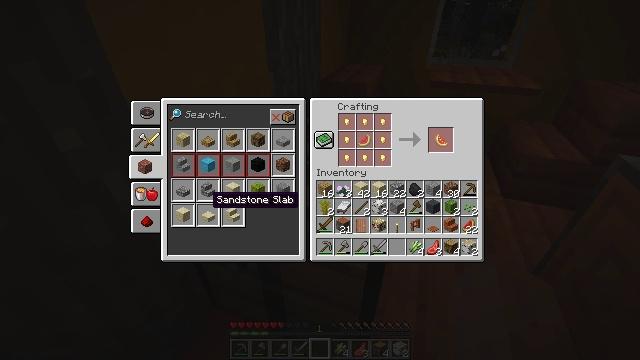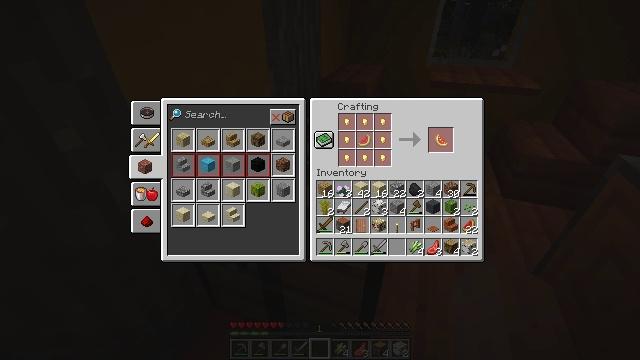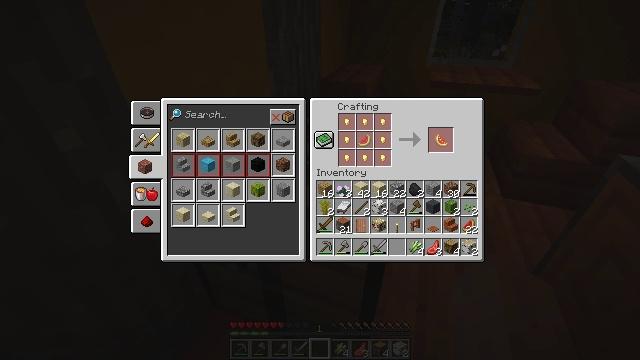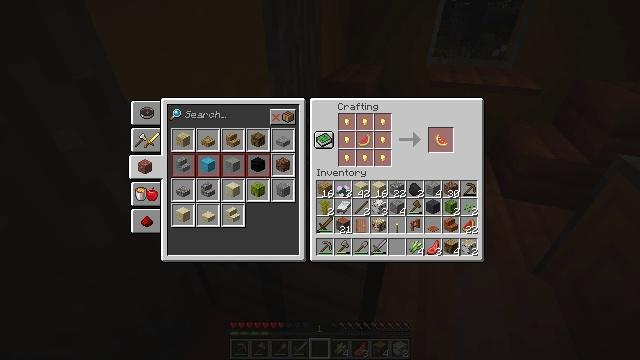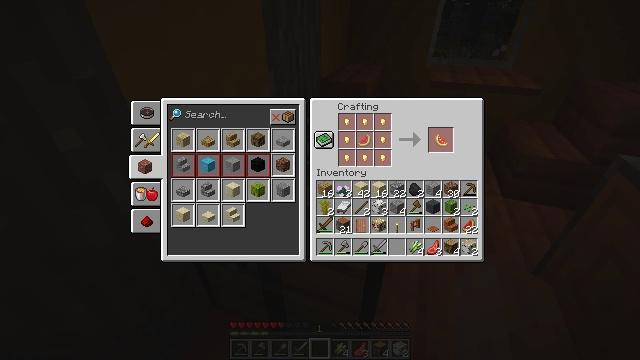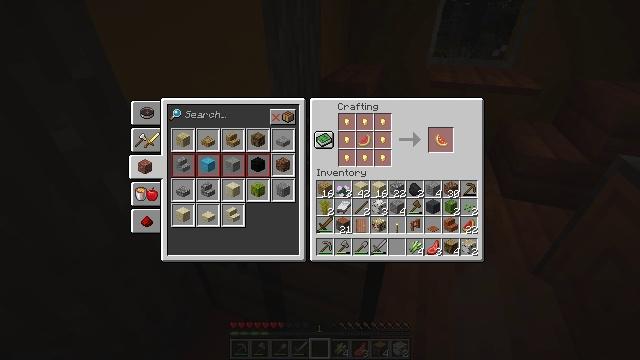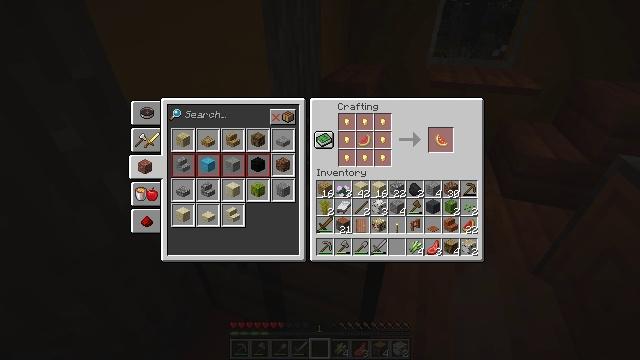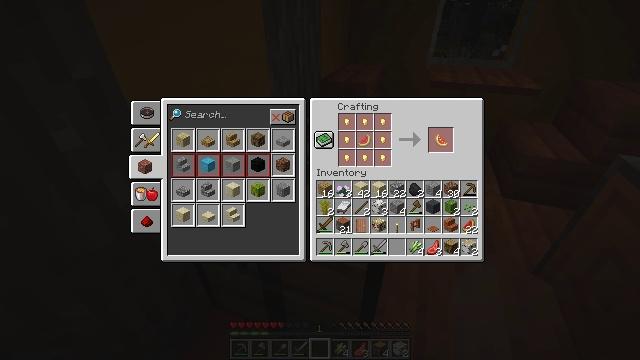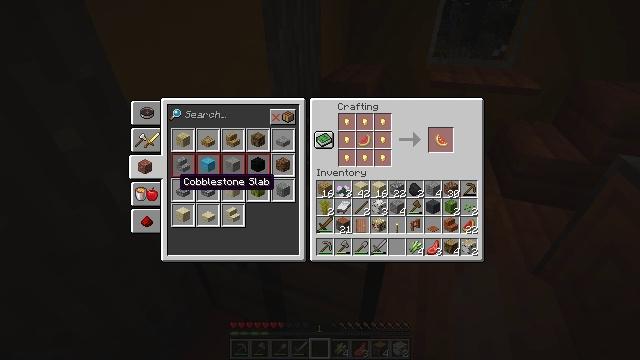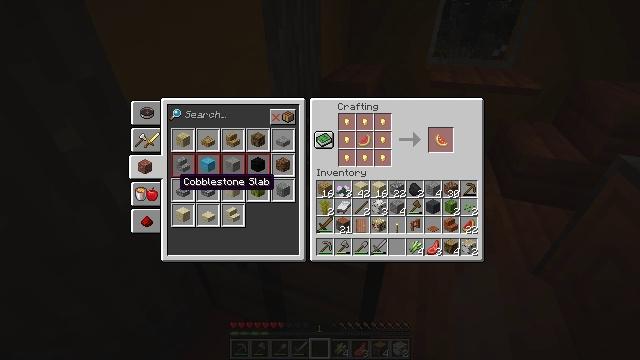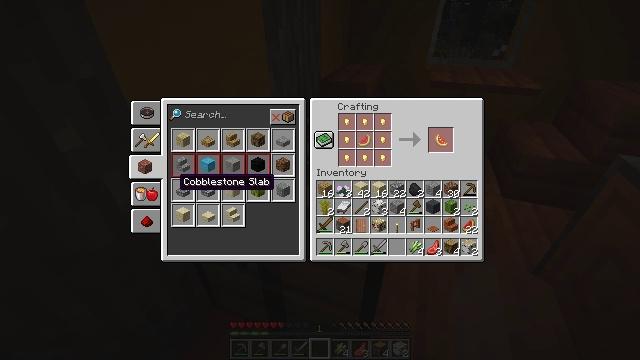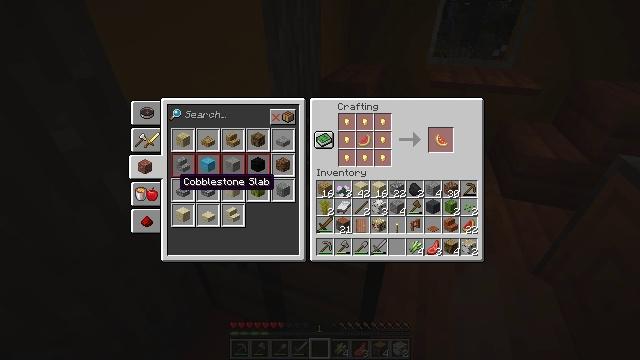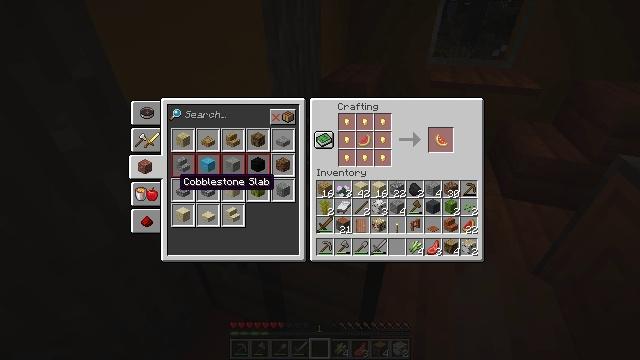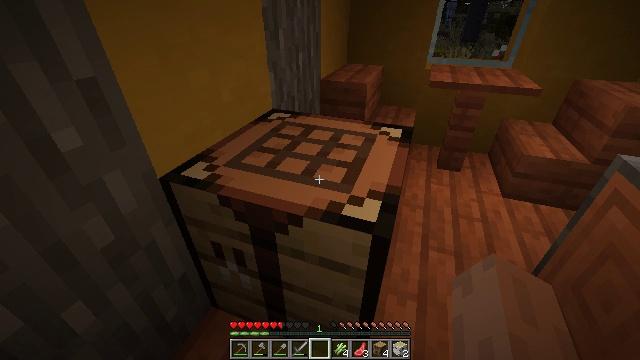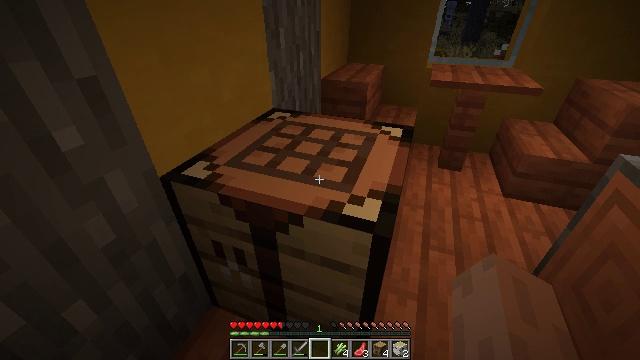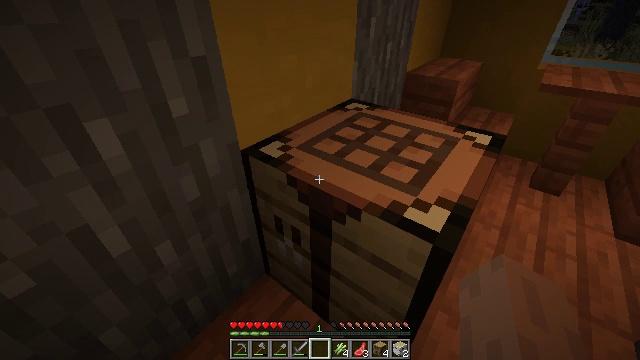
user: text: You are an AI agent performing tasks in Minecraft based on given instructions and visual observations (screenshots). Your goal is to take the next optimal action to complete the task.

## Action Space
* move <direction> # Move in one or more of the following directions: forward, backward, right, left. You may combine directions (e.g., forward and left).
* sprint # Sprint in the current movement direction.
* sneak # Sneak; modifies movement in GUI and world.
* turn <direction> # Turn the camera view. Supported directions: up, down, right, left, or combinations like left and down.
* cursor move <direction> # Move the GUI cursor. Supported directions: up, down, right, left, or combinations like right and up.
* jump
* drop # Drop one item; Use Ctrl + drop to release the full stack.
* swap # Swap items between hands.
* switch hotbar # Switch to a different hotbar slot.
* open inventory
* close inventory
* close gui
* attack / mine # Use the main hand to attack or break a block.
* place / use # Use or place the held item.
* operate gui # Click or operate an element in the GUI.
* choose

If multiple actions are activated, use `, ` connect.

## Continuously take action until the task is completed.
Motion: motion action
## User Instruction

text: Recycle the acacia pressure plate.
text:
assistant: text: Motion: cursor move left and down
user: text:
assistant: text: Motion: cursor move left
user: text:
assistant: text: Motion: no_op
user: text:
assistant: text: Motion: cursor move right
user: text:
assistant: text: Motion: cursor move right and up
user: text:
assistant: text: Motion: cursor move right and up
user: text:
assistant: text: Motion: cursor move right
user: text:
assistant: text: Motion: cursor move right
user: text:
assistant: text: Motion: no_op
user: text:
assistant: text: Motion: no_op
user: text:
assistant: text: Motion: no_op
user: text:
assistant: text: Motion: no_op
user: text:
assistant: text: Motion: no_op
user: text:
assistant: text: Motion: close gui
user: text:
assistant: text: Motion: turn left and down
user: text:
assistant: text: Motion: turn left
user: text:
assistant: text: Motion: turn left
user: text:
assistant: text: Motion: turn left
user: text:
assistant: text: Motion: turn left
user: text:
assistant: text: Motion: no_op
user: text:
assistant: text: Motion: no_op
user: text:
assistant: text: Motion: turn up
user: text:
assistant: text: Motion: turn up
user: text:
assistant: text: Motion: move left, turn up
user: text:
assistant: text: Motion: move left, turn right and up
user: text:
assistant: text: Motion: move forward and move left, turn right
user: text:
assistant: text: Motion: move forward and move left, turn right
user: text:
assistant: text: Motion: move forward and move left, turn right
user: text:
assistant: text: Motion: move forward
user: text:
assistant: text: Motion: move forward, turn right